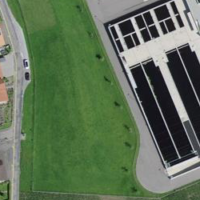
EUNIS habitat code: 52
Species observed at this site:
Cornus sanguinea